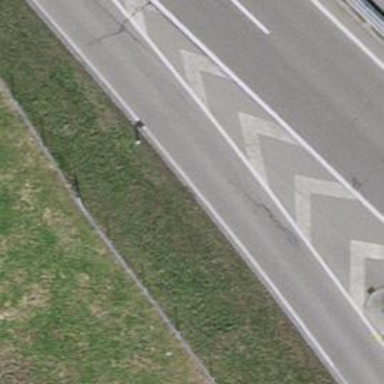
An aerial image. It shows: Asphalt motorway link.